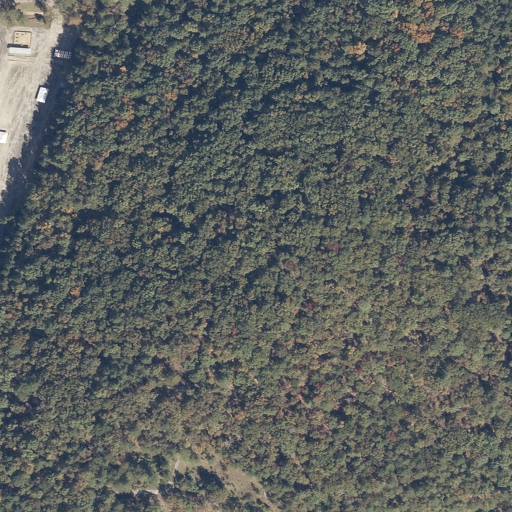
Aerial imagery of mountain in Alabama named Howitzer Hill containing deciduous forest, evergreen forest, grassland, open development, medium intensity development, pasture, low intensity development, and mixed forest